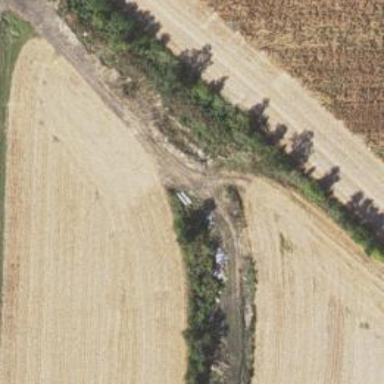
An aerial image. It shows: Abandoned railway.